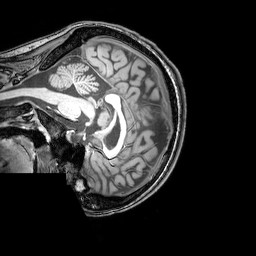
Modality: T1w
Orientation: sagittal
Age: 20
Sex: female
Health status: healthy
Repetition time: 0.081 s
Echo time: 0.037 s